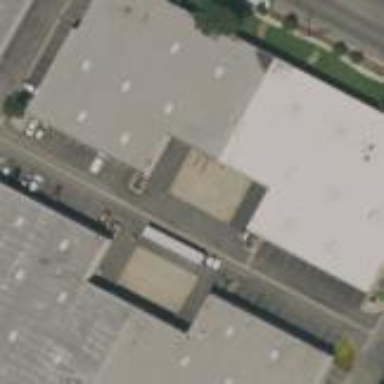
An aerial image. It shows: Warehouse.